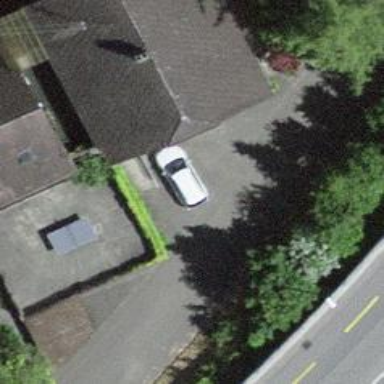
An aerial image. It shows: Garage building.